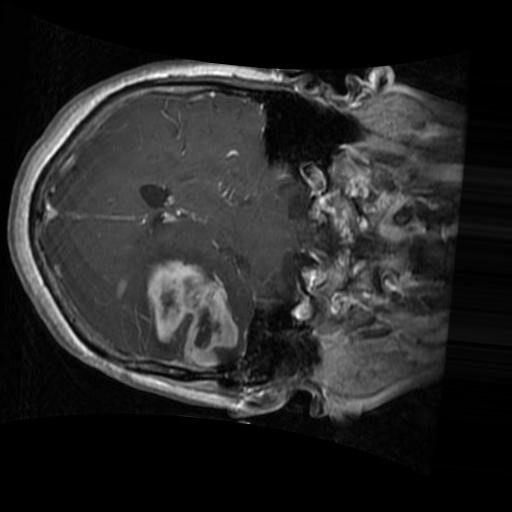
Label: brain_glioma